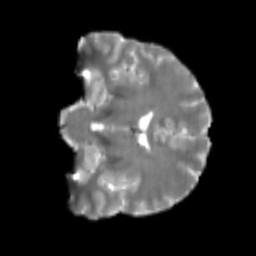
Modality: T2w
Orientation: coronal
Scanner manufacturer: siemens
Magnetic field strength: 3 T
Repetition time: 4 s
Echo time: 0.0594 s